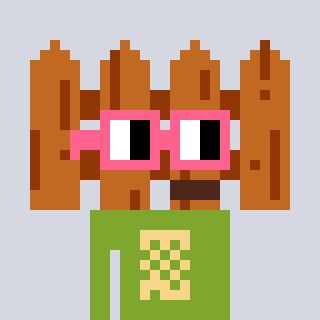
a pixel art character with square pink glasses, a fence-shaped head and a slimegreen-colored body on a cool background